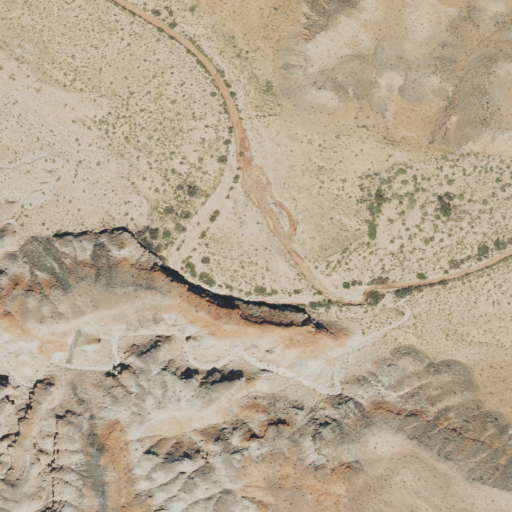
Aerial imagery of valley in Utah named South Desert containing only shrub